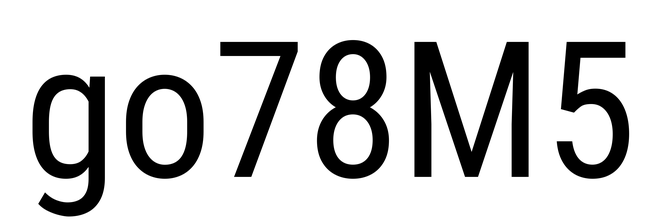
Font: Roboto_Condensed_Regular